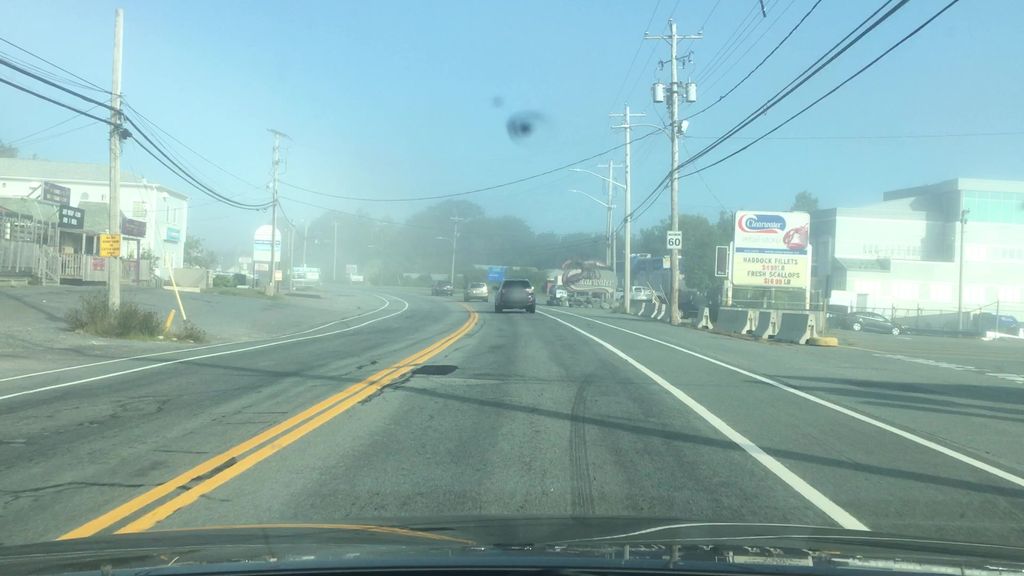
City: halifax